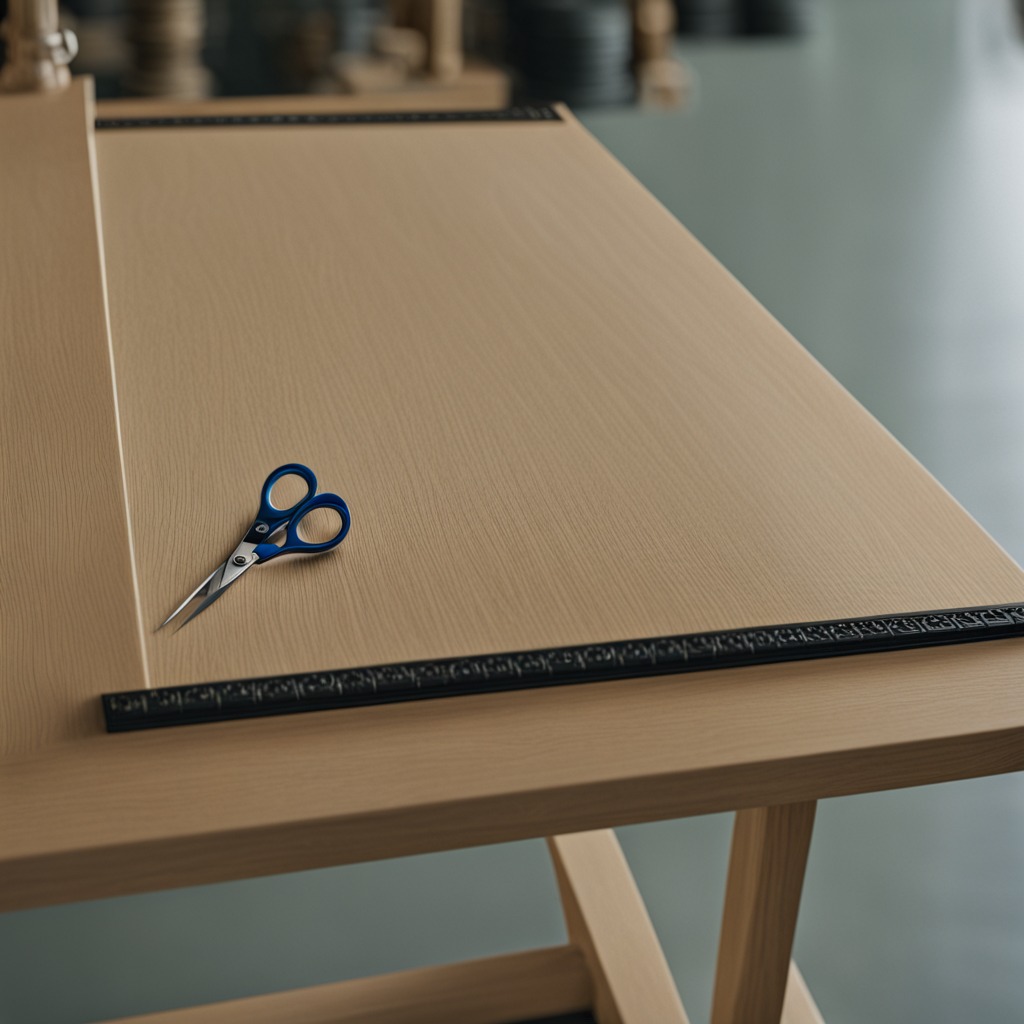
A scissor lying on a workbench inside a coastal fishing gear workshop